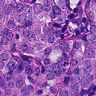
Metastatic tissue present: yes